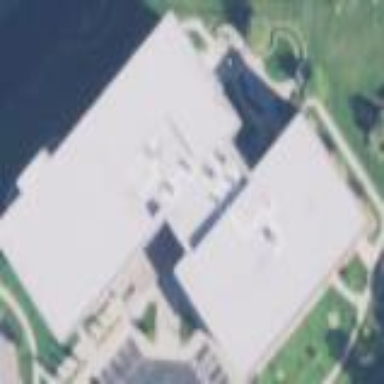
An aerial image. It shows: Office building with flat roof.